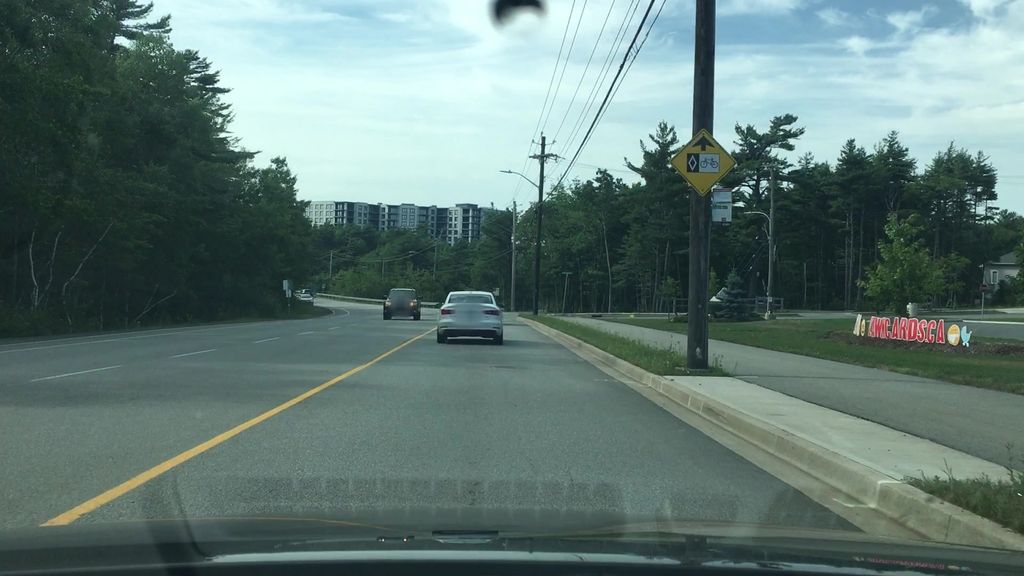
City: halifax